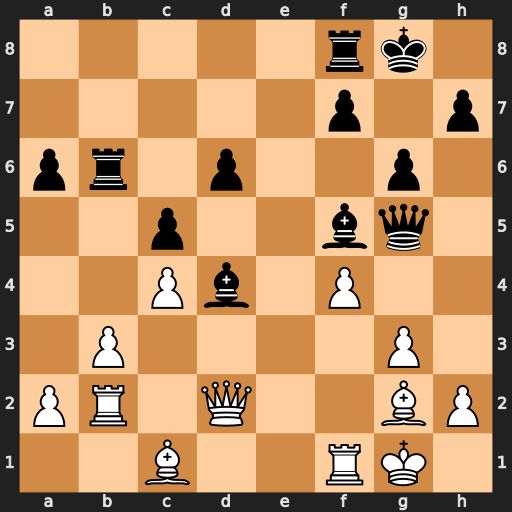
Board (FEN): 5rk1/5p1p/pr1p2p1/2p2bq1/2Pb1P2/1P4P1/PR1Q2BP/2B2RK1
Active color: w
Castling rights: -
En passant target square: -
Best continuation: Qxd4 cxd4 fxg5